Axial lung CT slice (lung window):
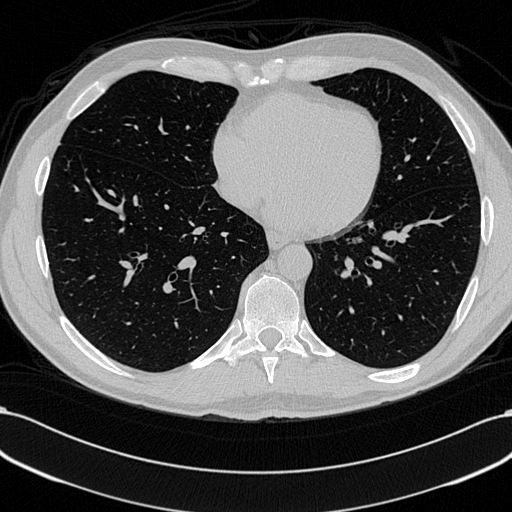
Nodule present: no